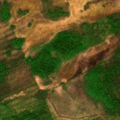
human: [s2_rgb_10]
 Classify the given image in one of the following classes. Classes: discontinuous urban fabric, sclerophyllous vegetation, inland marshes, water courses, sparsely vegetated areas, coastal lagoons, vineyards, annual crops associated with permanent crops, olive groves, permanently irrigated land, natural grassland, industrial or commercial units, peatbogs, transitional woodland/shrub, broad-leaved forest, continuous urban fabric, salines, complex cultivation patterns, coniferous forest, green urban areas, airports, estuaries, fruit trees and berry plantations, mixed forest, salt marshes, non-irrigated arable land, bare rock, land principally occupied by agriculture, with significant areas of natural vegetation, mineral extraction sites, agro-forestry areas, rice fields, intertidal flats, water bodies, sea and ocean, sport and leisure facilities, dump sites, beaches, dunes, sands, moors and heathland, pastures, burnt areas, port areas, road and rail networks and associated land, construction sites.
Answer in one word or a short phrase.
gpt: mixed forest, transitional woodland/shrub, peatbogs